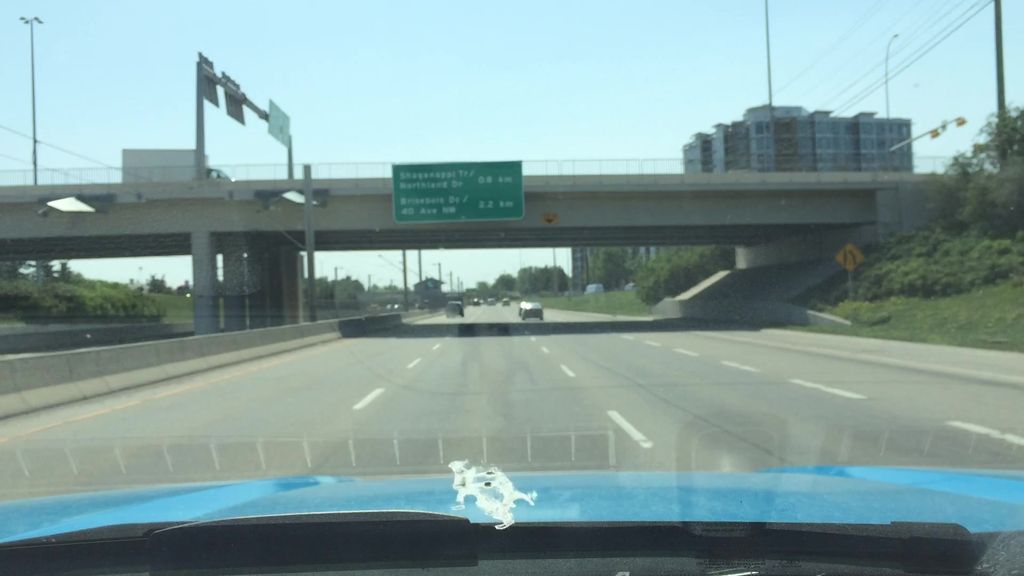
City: calgary